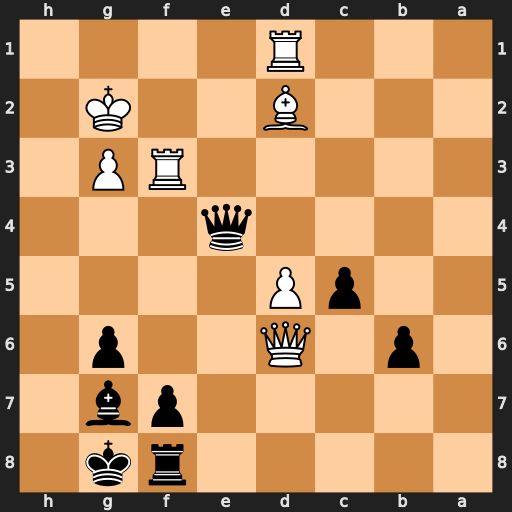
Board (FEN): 5rk1/5pb1/1p1Q2p1/2pP4/4q3/5RP1/3B2K1/3R4
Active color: b
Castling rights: -
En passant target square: -
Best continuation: Qe2+ Rf2 Qxd1